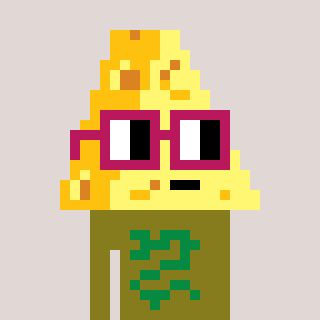
a pixel art character with square dark red glasses, a cheese-shaped head and a gunk-colored body on a warm background